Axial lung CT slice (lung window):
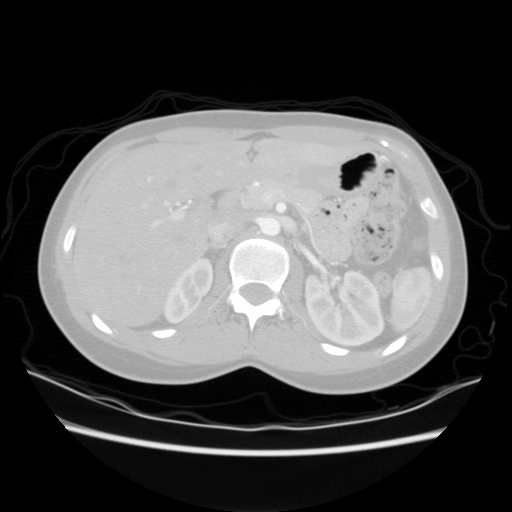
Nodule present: no